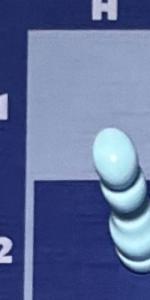
Label: Pawn_White